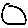
Label: circle